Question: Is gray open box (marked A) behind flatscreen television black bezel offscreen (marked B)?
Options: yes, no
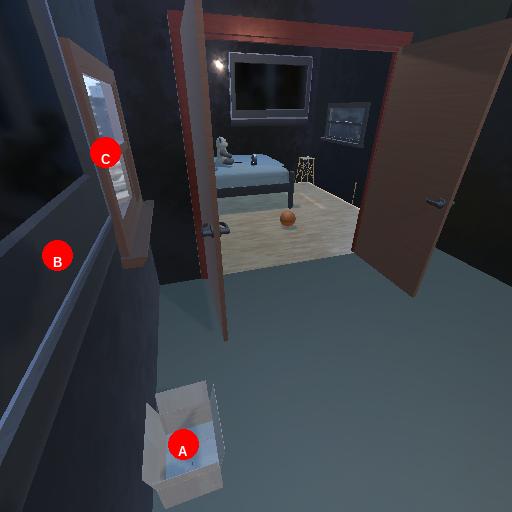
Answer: yes